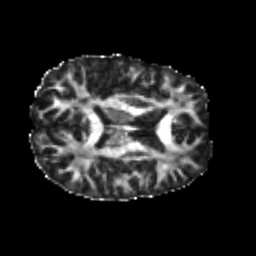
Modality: FA
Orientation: axial
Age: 23
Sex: male
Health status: healthy
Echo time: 0.074 s